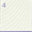
Piece: xx